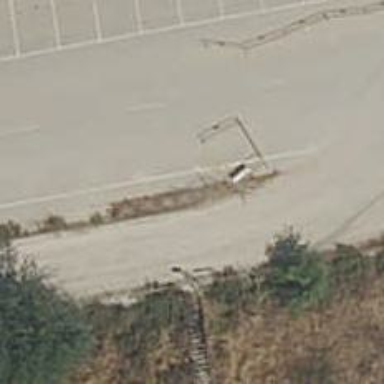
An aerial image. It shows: Uncontrolled footway crossing with markings.